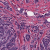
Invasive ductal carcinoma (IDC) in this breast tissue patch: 1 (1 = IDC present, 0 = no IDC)